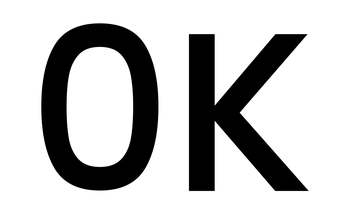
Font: Poppins-Medium